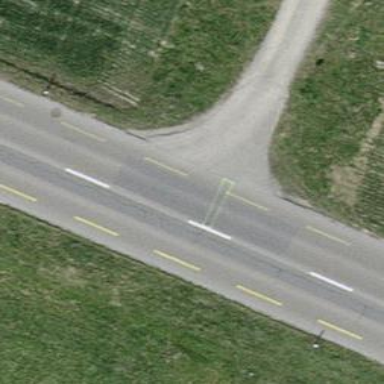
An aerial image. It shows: Primary highway with asphalt surface and soft cycle lane.